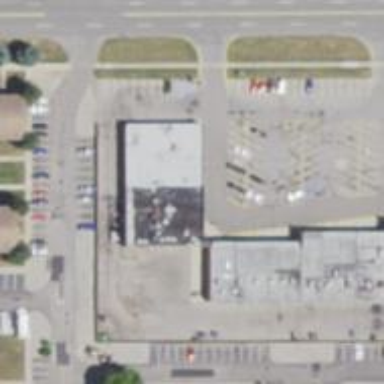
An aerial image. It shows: Convenience shop.